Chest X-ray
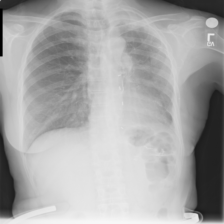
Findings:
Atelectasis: negative
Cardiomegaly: negative
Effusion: positive
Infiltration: negative
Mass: negative
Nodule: negative
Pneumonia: negative
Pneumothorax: negative
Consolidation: negative
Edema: negative
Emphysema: negative
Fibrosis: negative
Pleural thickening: negative
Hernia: negative